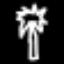
Label: palm tree